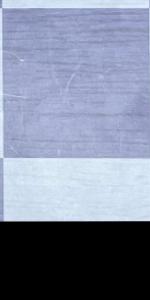
Label: Empty